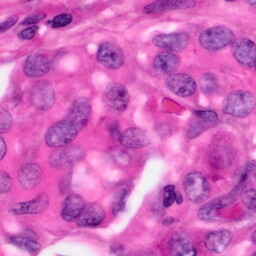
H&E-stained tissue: Pancreatic